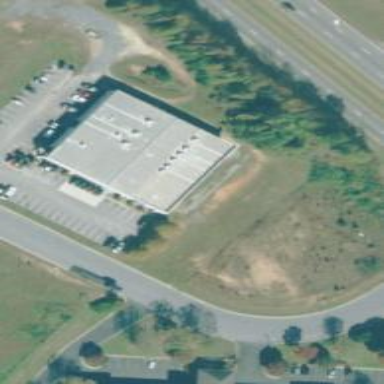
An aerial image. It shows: Building that is motorcycle shop.